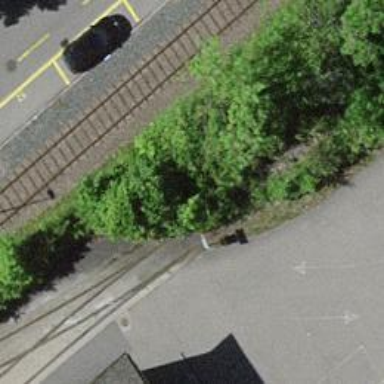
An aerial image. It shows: Railway switch.